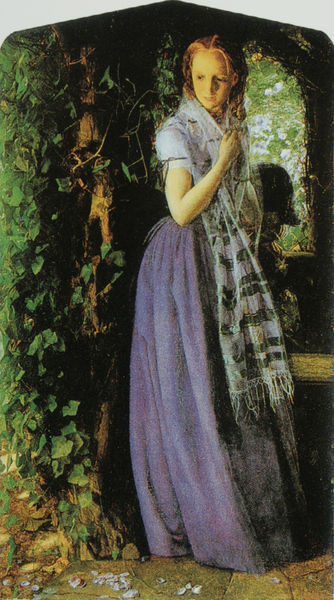
Titel: Liebe im April
Künstler: Arthur Hughes
Standort: London
Institution: Tate Gallery
Schlagwörter: baum, blau, blätter, dunkel, gemälde, hand, laub, schatten, weiß, gelb, grün, mädchen, ocker, blume, blumen, braun, fenster, finger, frau, frisur, grau, haar, hell, hintergrund, holz, kleid, licht, mund, nase, ohr, schmuck, schwarz, stirn, blick, blüten, dame, rot, schal, schleier, tuch, weg, rock, schleife, symbolismus, blond, jung, architektur, arm, augen, band, bluse, falten, gesicht, lang, mensch, rahmen, stehen, stein, bildnis, blicken, portrait, porträt, schauen, natur, boden, fransen, haare, stehend, stoff, kind, saum, pflanze, england, lippen, locken, scheitel, schön, seide, stock, garten, schürze, taille, wangen, liebe, bogen, zöpfe, kette, lila, violett, hof, bank, wein, gestreift, melancholie, streifen, durchgang, roch, faltenwurf, warten, ellenbogen, frühling, blütenblätter, gang, nische, steht, seite, ganzkörper, rau, rote haare, efeu, durchsichtig, präraffaeliten, platten, versteck, pavillon, bänder, steinboden, drehung, pavillion, laube, steinplatten, zerbrechlich, gartenlaube, mdchen, umwenden, april, zurückschauen, haag, lial, preraphaelite, schuechtern, junge dame, gartem, schauend, millais, er vblau